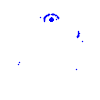
Particle: kaon